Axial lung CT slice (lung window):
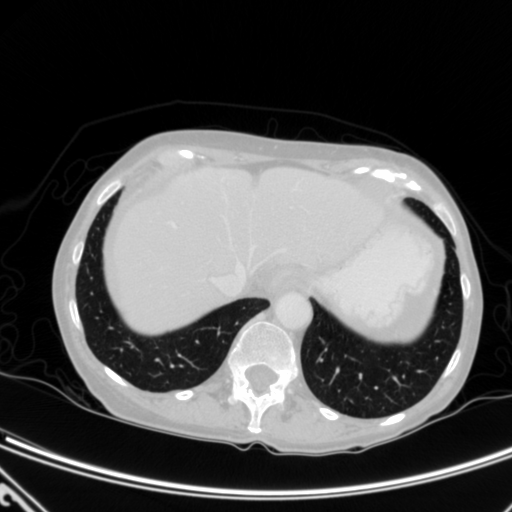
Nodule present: no